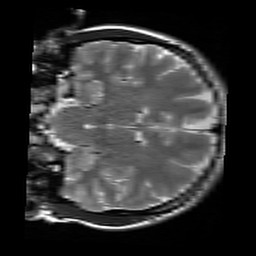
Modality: T2w
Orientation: coronal
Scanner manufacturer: siemens
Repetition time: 3.9 s
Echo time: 0.076 s